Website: lowes
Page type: customer-info-address
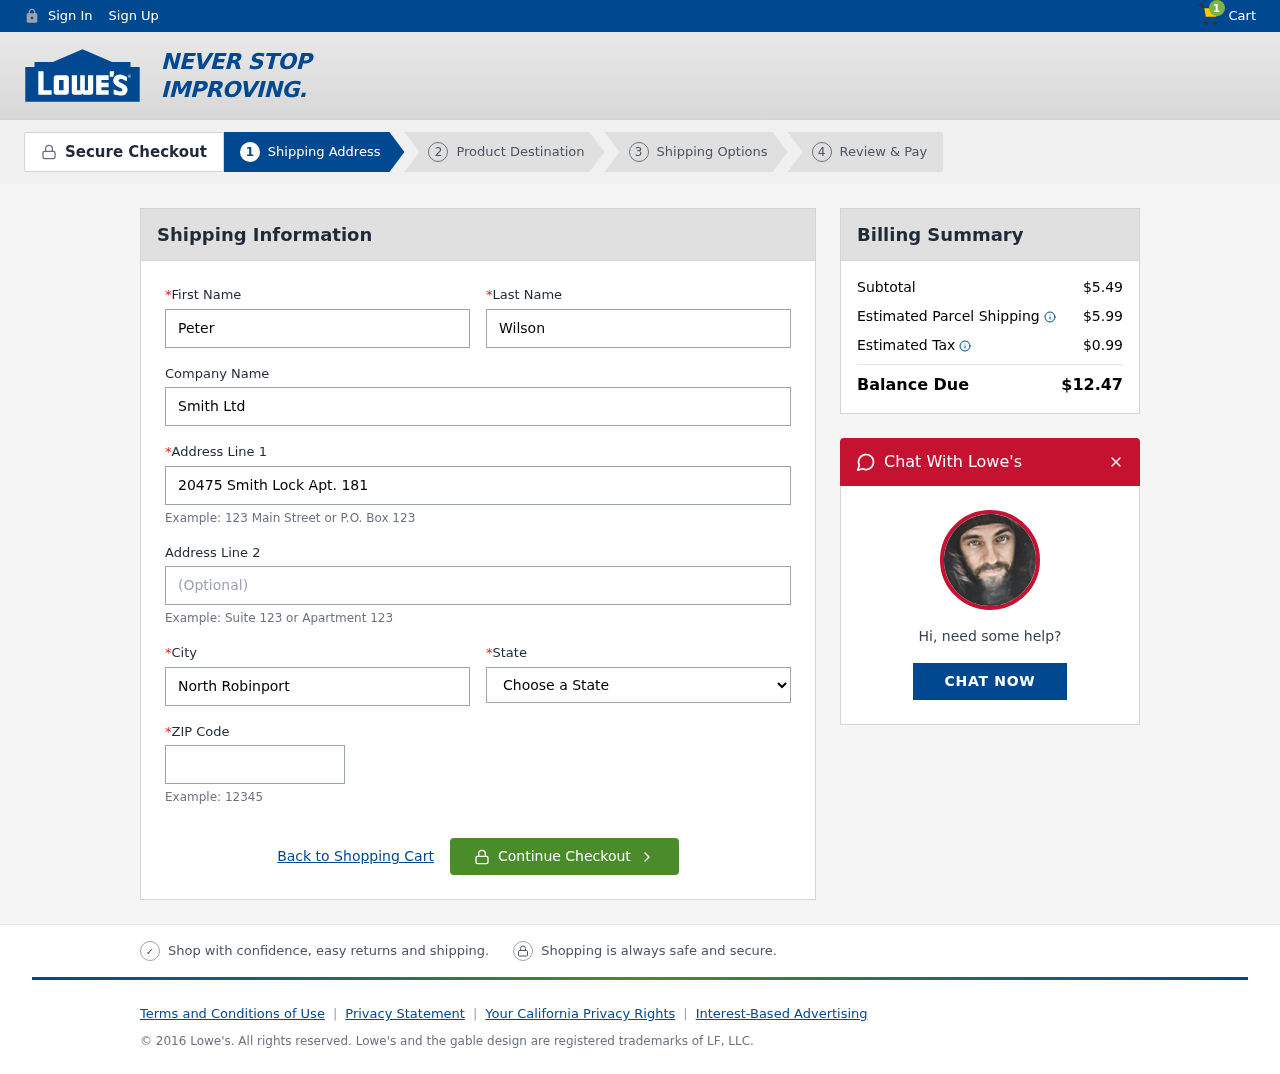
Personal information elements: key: PII_CITY
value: North Robinport
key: PII_COMPANY
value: Smith Ltd
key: PII_FIRSTNAME
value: Peter
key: PII_LASTNAME
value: Wilson
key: PII_POSTCODE
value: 31976
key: PII_STATE
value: Florida
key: PII_STREET
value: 20475 Smith Lock Apt. 181
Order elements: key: ORDER_NUM_ITEMS
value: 1
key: ORDER_SUBTOTAL
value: $5.49
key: ORDER_SHIPPING_COST
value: $5.99
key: ORDER_TAX
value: $0.99
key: ORDER_TOTAL
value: $12.47